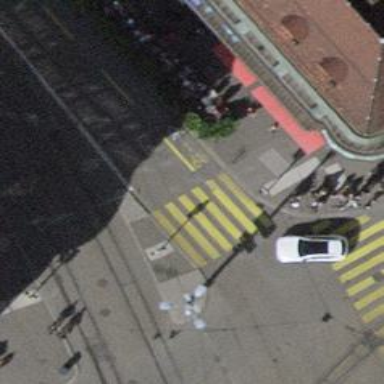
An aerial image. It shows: Zebra crossing controlled by traffic signals with zebra markings.